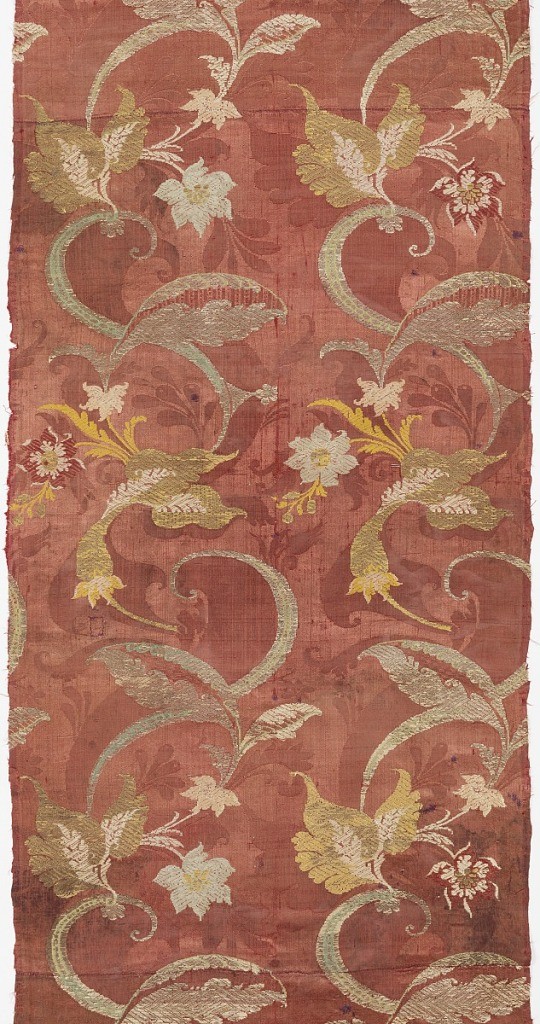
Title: Textile
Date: late 17th–early 18th century
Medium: silk, metallic yarns Technique: damask weave with supplementary weft patterning (brocaded)
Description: Fragment of russet damask weave silk brocaded in silver with yellow and white silk, showing floral design in the ‘bizarre' style.